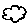
Label: cloud